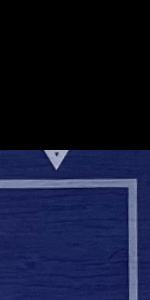
Label: Empty